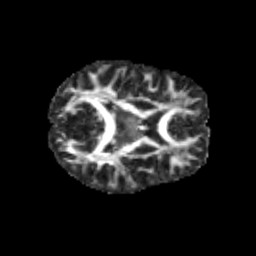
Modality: FA
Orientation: axial
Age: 13
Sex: female
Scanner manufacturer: siemens
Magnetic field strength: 3 T
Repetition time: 3.8 s
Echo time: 0.07 s